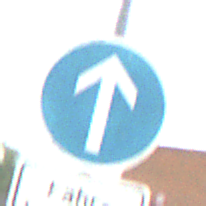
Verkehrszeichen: VorgeschriebeneFahrtrichtungGeradeaus
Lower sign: SonstigeFahrzeugePersonengruppenFrei4
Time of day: Midday
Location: Outdoor (Suburban)
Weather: PartlyCloudy
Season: Summer
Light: Natural